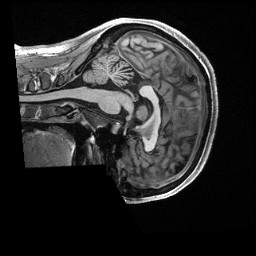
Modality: T1w
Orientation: sagittal
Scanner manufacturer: siemens
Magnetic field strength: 3 T
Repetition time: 2.5 s
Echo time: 0.00231 s